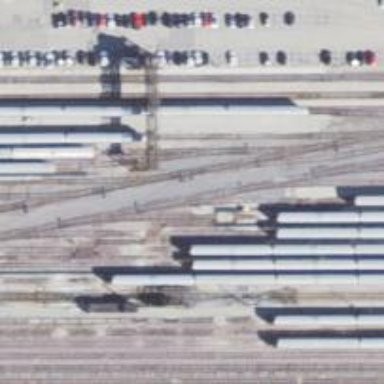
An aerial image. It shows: Abandoned railway yard is depicted.